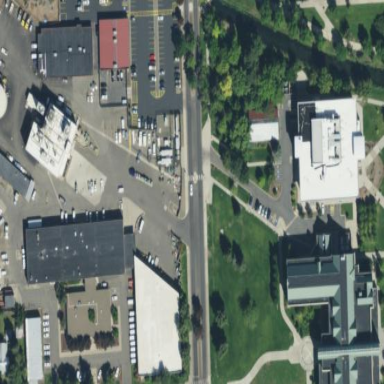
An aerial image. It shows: Public building.